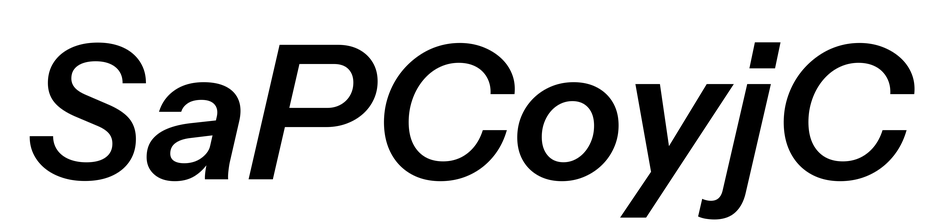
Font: InstrumentSans-Italic_SemiBold_Italic